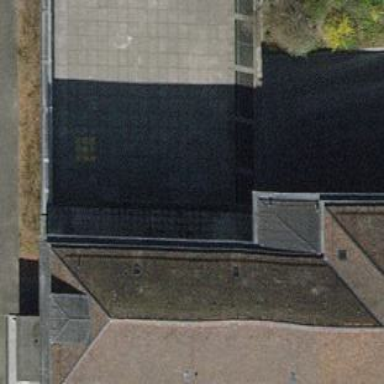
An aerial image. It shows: School building.